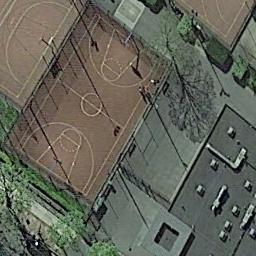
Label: basketball_court